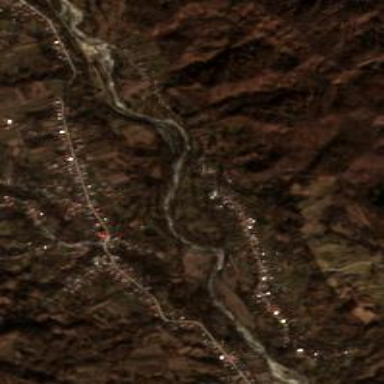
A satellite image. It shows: Village.